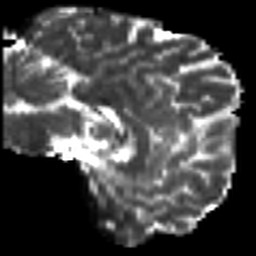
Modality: T2w
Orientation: sagittal
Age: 23
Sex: male
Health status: healthy
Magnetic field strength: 3 T
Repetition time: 8.4 s
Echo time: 0.0926 s